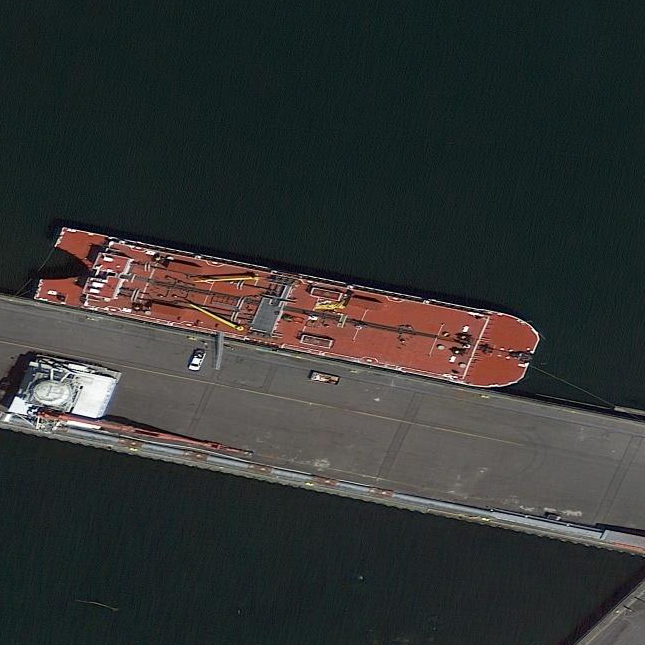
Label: Tank_ship